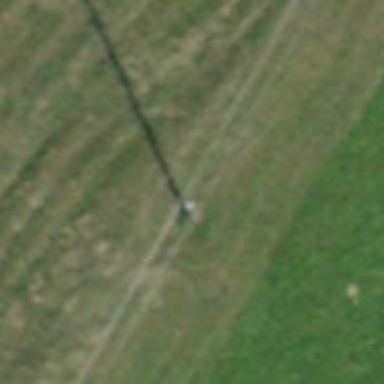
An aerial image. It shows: Power pole.